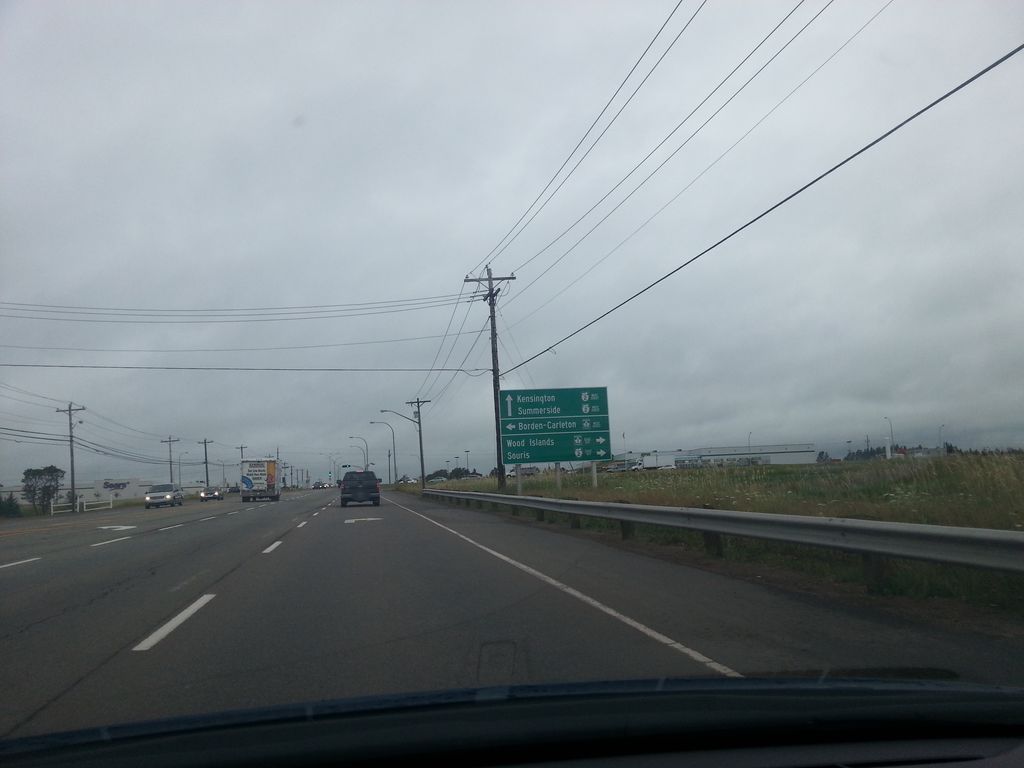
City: charlottetown